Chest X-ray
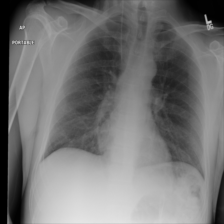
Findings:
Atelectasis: negative
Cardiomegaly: negative
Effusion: negative
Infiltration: negative
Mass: negative
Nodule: negative
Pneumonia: negative
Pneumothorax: negative
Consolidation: negative
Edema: negative
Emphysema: negative
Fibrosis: negative
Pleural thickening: negative
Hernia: negative